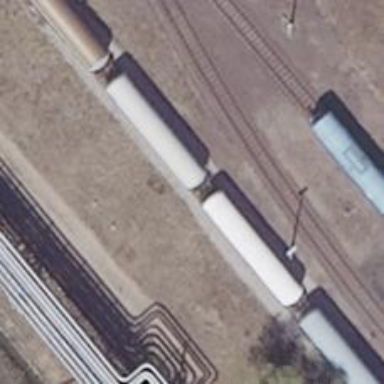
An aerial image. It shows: Railway yard.